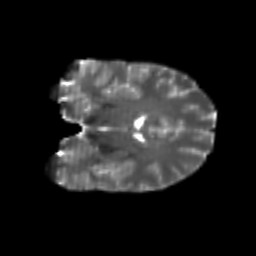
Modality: T2w
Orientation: coronal
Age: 20
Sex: female
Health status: healthy
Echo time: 0.074 s